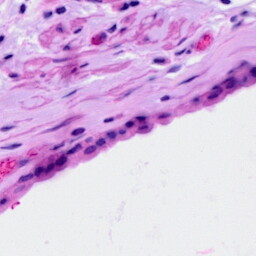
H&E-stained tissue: Ovarian